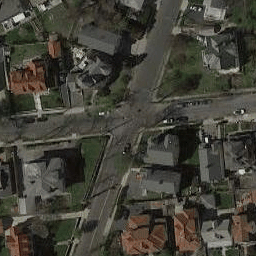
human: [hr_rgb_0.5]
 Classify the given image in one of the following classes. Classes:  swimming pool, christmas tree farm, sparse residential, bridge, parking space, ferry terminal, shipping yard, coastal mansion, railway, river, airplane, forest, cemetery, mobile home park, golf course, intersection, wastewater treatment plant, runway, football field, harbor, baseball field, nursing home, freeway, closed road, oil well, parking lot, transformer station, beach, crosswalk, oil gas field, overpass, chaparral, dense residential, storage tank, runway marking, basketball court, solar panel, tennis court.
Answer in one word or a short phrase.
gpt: intersection